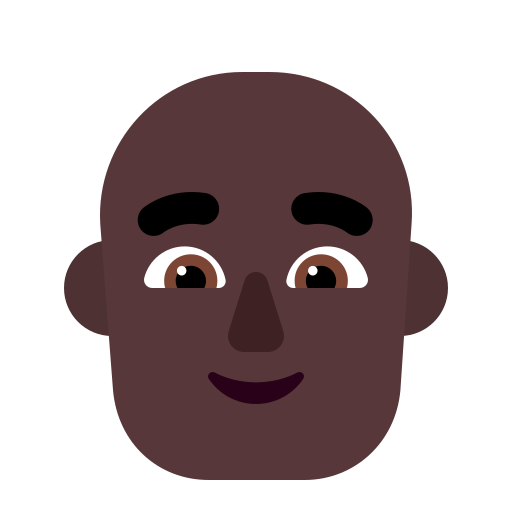
man bald flat dark